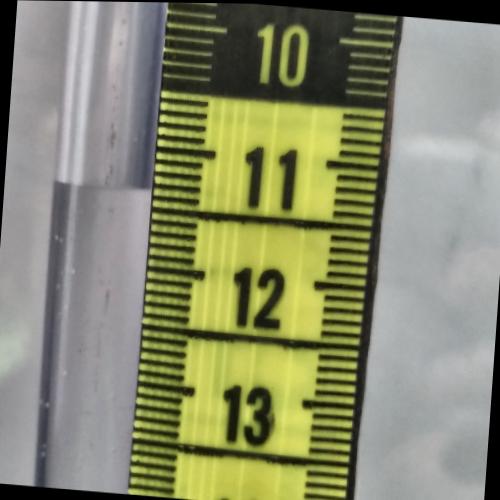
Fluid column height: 11.3 cm